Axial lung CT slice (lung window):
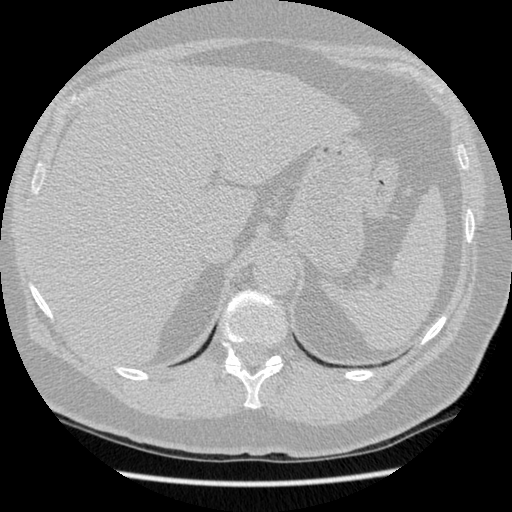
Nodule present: no